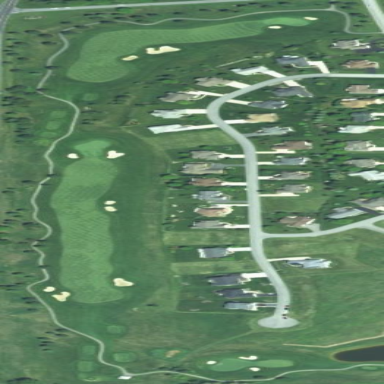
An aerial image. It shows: Rough area in golf course.